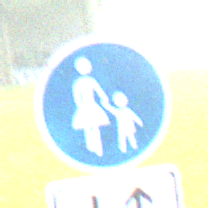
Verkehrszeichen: Gehweg
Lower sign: RichtungsangabeDurchPfeile8
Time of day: SunriseSunset
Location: Outdoor (Suburban)
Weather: PartlyCloudy
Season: NotSpecified
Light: Natural